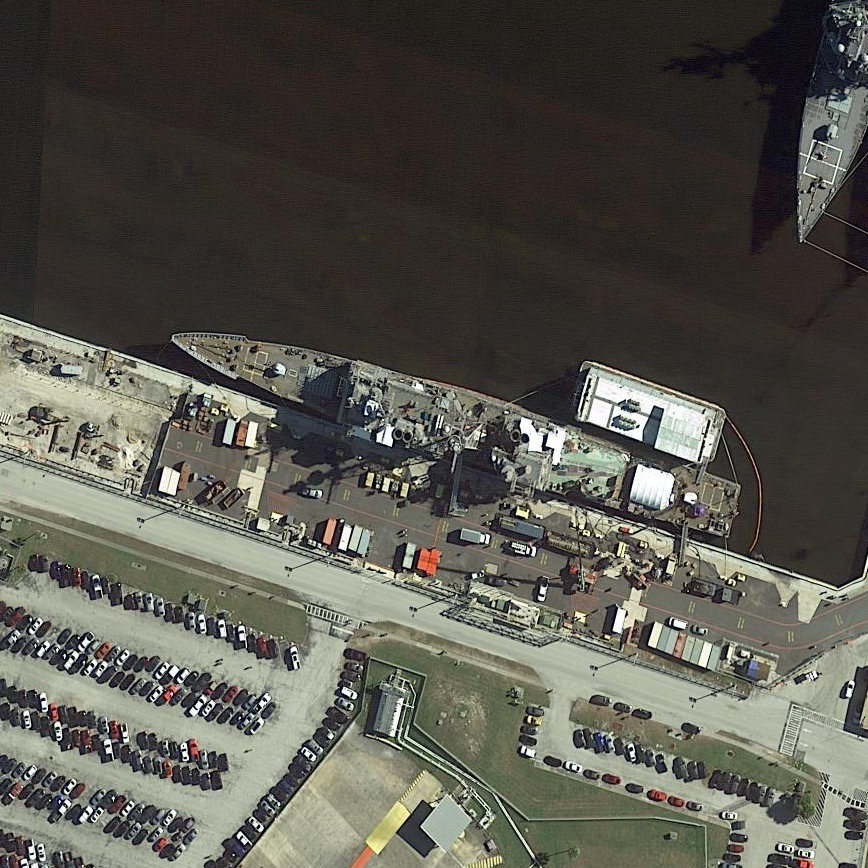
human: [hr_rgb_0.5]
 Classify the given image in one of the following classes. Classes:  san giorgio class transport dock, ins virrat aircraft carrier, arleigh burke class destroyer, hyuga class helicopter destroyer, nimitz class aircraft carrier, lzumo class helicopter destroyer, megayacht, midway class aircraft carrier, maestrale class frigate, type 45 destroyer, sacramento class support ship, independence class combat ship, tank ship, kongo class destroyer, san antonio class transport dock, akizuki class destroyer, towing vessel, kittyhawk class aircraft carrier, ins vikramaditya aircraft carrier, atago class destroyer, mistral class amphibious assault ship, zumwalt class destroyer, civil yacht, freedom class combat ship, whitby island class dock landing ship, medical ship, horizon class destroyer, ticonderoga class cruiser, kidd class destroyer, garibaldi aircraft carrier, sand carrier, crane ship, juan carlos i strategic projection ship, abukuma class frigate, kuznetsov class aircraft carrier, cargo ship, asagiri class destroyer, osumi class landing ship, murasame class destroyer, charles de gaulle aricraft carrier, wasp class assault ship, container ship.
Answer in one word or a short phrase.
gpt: Ticonderoga class cruiser